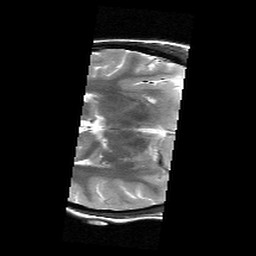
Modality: T2w
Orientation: axial
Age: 21
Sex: female
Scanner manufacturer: siemens
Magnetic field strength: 3 T
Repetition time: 6.26 s
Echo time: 0.064 s